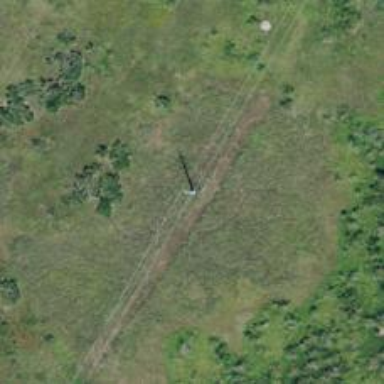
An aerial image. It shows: Power pole.